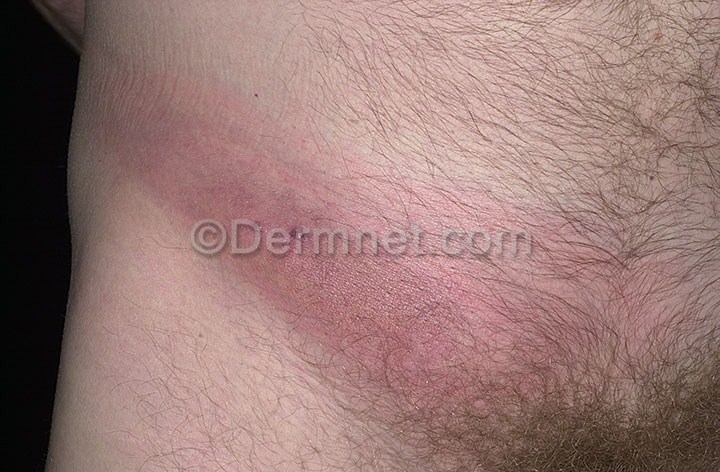
Disease: Scabies Lyme Disease and other Infestations and Bites